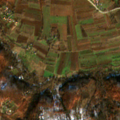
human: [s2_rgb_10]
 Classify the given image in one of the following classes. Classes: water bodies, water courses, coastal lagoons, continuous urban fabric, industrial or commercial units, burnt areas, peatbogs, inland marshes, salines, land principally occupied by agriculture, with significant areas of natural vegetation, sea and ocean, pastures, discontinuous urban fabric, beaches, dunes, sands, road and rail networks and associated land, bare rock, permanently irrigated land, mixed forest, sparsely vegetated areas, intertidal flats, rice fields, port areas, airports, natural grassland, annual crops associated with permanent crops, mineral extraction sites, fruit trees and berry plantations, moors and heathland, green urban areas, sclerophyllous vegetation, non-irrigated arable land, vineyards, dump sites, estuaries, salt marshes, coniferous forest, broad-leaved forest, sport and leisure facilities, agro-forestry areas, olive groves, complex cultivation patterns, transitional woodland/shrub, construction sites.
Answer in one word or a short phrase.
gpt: non-irrigated arable land, complex cultivation patterns, land principally occupied by agriculture, with significant areas of natural vegetation, broad-leaved forest